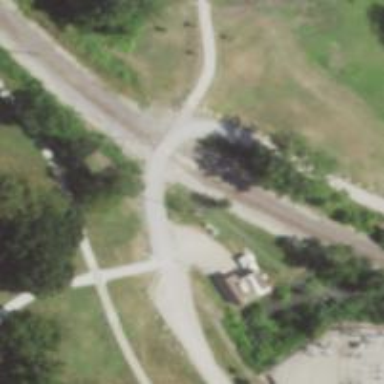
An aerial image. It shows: Level crossing along the railway.